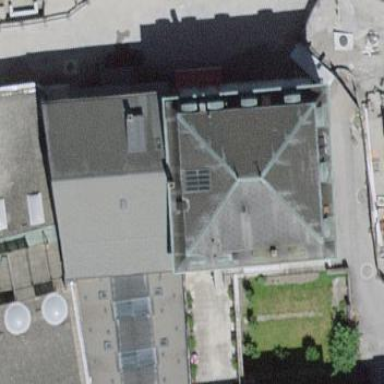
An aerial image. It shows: Building with gabled roof made of tiles. The roof orientation is across.